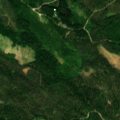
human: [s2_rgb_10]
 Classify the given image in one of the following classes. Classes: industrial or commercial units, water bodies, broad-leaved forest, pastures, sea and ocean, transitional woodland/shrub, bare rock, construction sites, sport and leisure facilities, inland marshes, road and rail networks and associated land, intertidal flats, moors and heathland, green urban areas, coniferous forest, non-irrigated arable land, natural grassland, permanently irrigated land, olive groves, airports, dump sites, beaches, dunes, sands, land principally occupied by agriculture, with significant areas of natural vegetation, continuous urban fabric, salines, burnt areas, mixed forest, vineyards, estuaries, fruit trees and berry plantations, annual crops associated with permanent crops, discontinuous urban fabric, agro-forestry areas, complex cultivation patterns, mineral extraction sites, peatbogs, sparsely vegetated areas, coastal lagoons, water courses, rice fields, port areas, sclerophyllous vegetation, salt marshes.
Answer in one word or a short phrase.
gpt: coniferous forest, mixed forest